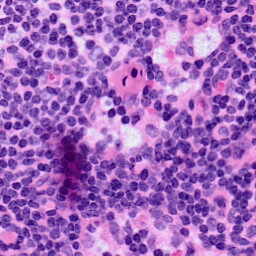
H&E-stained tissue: LymphNode